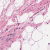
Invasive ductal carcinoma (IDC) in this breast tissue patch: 0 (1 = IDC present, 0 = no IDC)